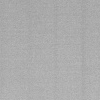
Atmospheric dust classification: dusty